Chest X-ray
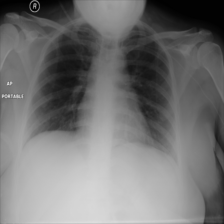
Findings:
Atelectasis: negative
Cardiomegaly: negative
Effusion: negative
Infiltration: negative
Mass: negative
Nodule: negative
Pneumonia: negative
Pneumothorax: negative
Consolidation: negative
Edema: negative
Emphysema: negative
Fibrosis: negative
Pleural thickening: negative
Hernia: negative